Aerial crown-view tile of a tropical tree (Barro Colorado Island, Panama), acquired 20250317:
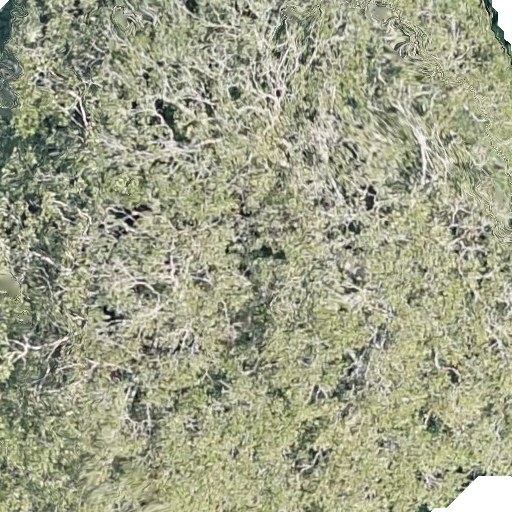
Species: Dipteryx oleifera
GBIF accepted scientific name: Dipteryx oleifera
Crown area: 571.001 m²